Aerial crown-view tile of a tropical tree (Barro Colorado Island, Panama), acquired 20241014:
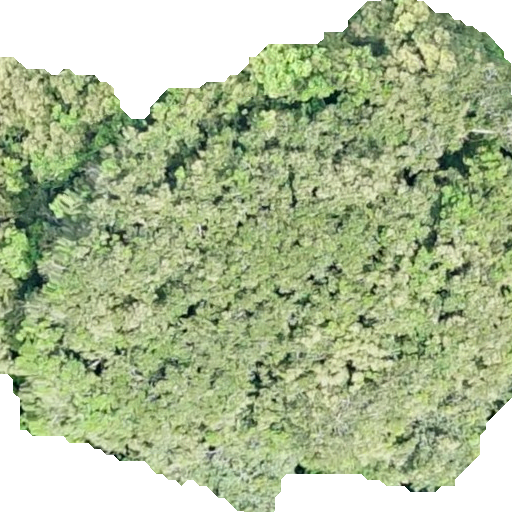
Species: Prioria copaifera
GBIF accepted scientific name: Prioria copaifera
Crown area: 364.18 m²